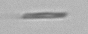
Label: fiber